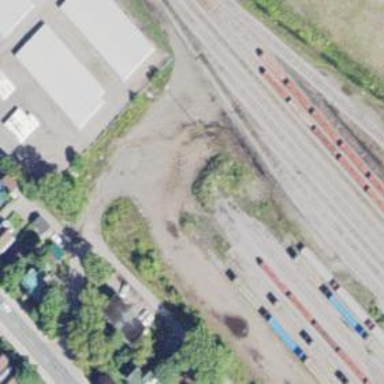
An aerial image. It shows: Railway yard.